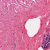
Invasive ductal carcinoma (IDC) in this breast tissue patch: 0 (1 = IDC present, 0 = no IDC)